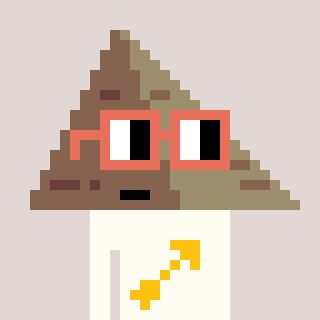
a pixel art character with square orange glasses, a pyramid-shaped head and a grayscale-colored body on a warm background